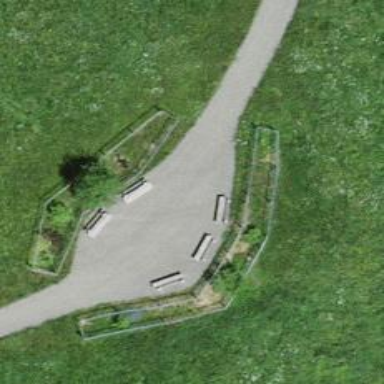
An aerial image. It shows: Bench for seating.